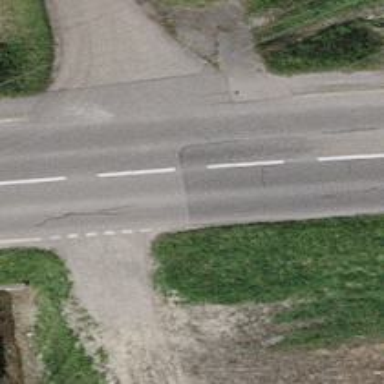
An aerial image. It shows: Track road with well-maintained grade1 tracktype and sidewalk alongside.